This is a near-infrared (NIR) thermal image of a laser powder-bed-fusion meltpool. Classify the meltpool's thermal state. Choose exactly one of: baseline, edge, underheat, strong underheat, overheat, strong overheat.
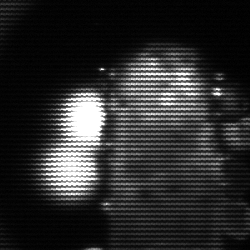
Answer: strong underheat